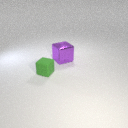
large purple metal cube behind small green rubber cube